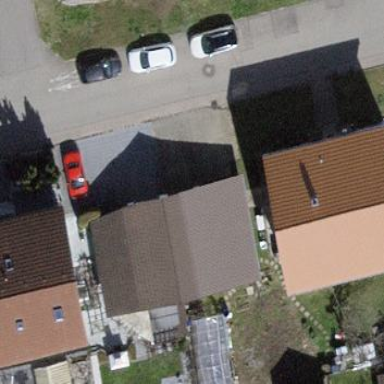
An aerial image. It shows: Group of garages.